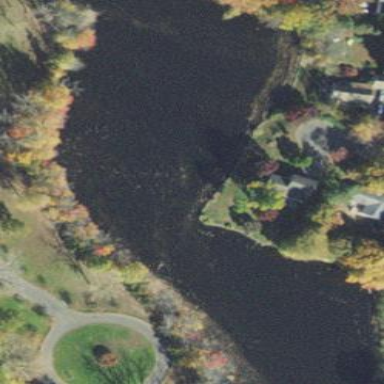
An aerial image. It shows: Serene pond surrounded by nature.